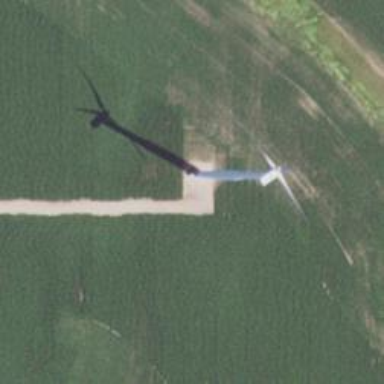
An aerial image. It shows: Wind generator powered by wind turbine.